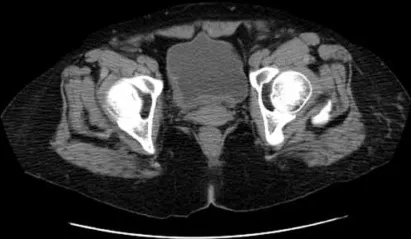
Imaging picture showing a plaque-like lesion in the bladder.
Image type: radiology (ct)